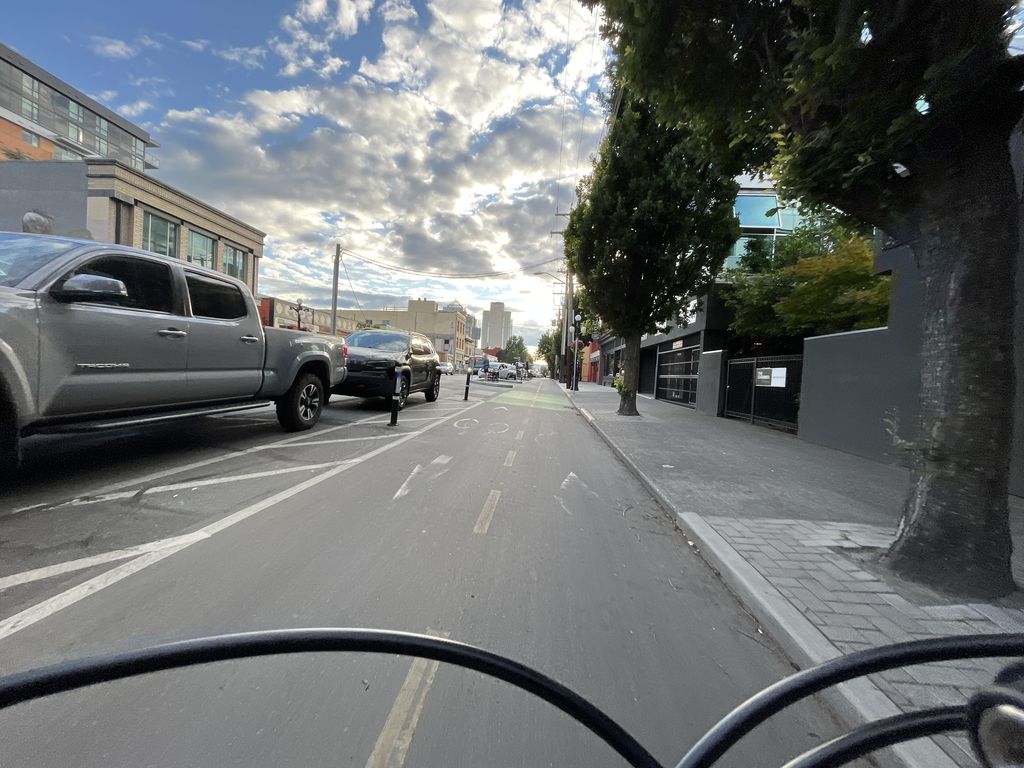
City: victoria